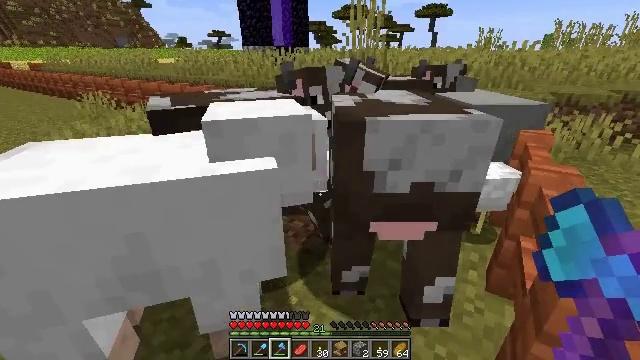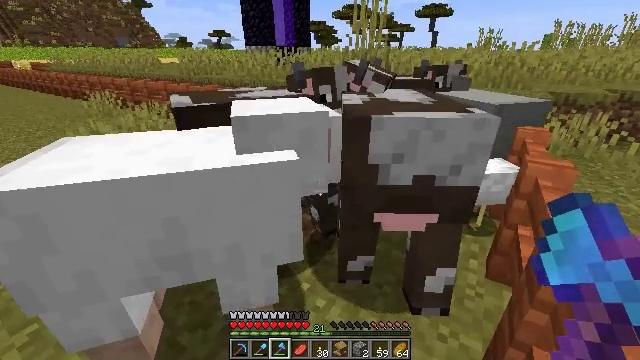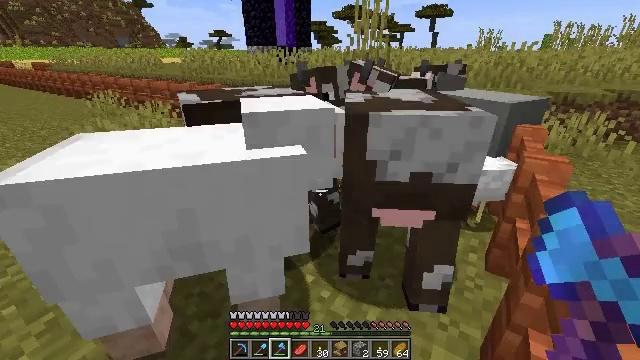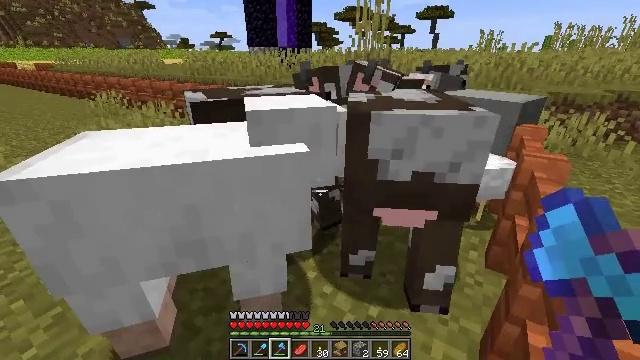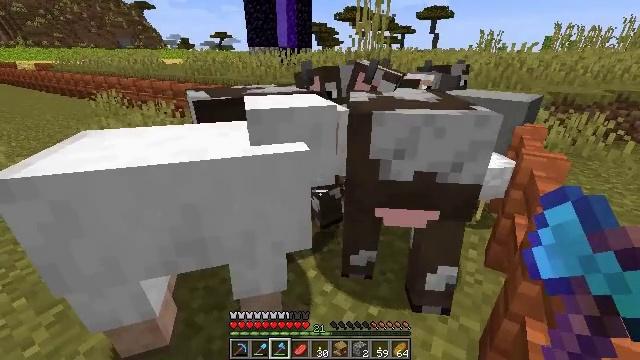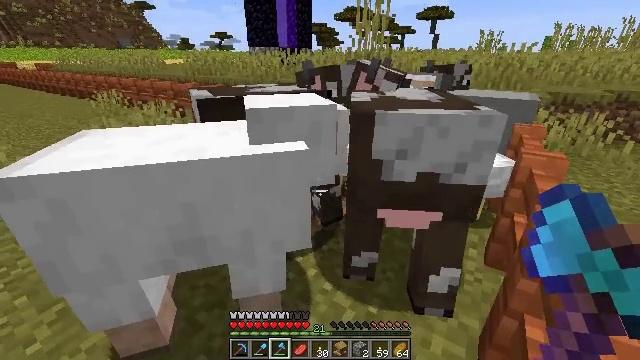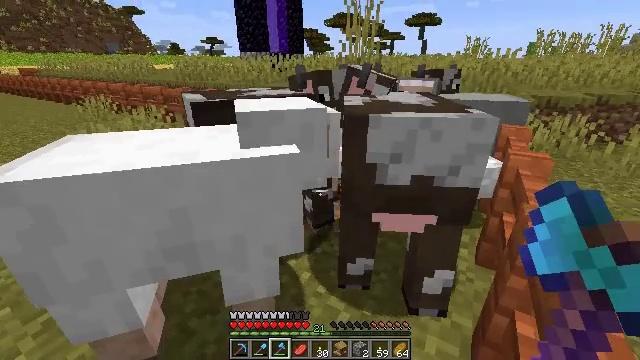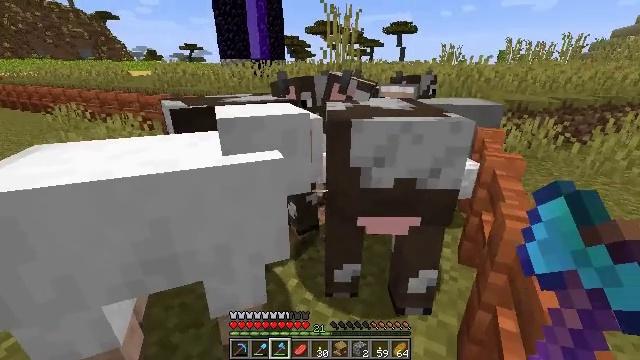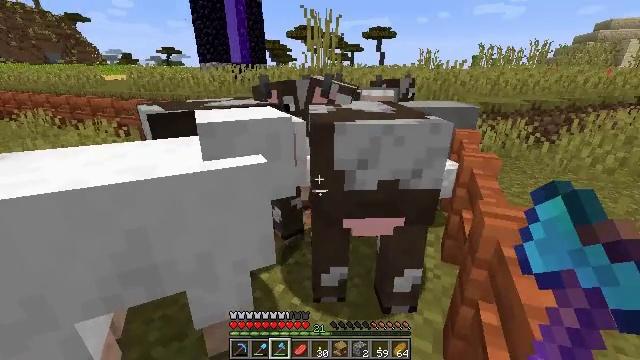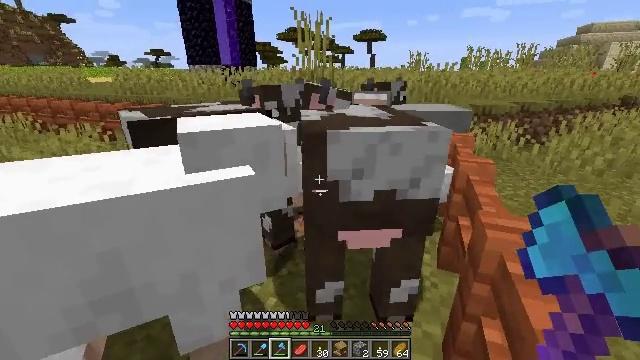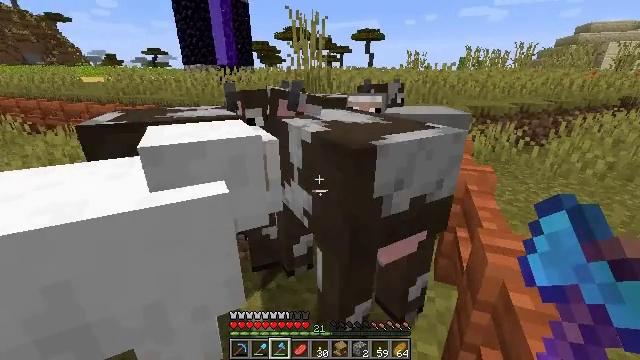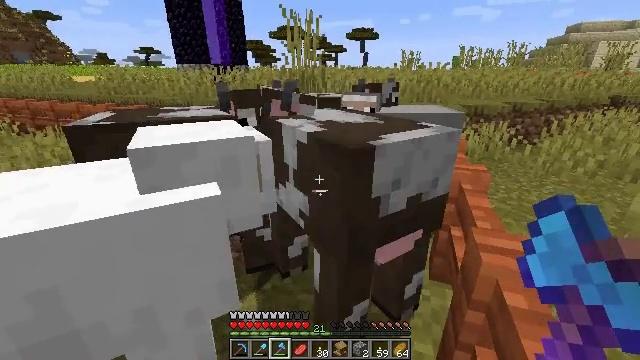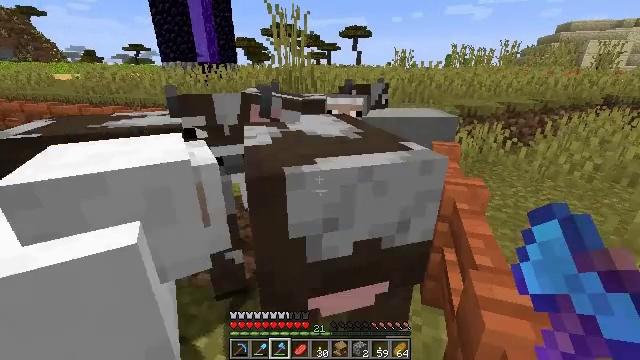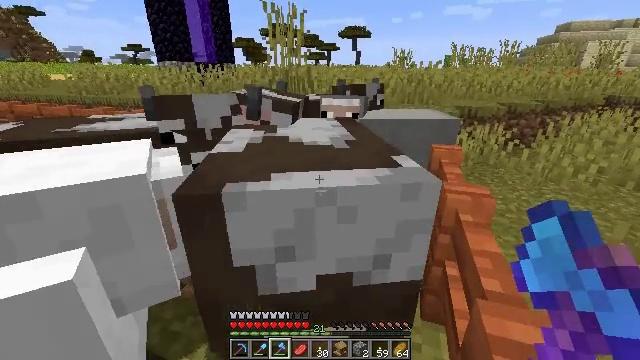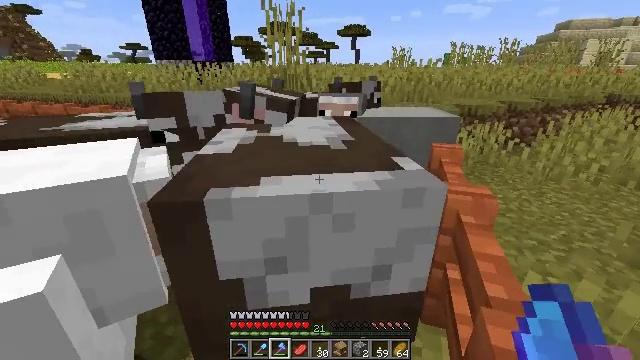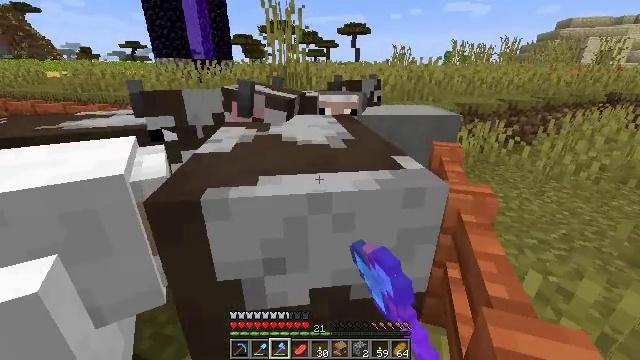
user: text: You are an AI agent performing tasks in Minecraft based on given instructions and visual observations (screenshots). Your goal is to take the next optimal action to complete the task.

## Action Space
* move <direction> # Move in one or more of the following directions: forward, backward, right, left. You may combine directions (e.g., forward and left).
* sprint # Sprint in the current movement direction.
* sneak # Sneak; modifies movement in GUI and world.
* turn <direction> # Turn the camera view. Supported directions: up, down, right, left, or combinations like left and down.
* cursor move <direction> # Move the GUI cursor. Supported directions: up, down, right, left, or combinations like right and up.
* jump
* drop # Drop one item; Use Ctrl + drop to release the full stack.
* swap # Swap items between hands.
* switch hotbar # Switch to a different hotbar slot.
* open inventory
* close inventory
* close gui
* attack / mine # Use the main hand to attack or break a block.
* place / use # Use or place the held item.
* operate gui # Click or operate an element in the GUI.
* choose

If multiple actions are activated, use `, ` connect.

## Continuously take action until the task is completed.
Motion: motion action
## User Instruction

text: Combat the cow.
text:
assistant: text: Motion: no_op
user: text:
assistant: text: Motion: no_op
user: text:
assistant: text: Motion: no_op
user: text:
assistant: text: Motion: no_op
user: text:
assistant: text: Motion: no_op
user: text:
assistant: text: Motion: turn right
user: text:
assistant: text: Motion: turn right and up
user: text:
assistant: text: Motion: turn right
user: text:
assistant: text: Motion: move forward, turn right
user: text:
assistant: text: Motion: move forward and move right
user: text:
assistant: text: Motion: move forward and move right, turn right
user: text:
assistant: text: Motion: move forward and move right, turn right
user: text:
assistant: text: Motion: no_op
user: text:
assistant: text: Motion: attack / mine
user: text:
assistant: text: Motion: attack / mine
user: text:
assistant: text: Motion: attack / mine
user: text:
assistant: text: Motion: no_op
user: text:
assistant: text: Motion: turn left
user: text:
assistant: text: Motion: no_op